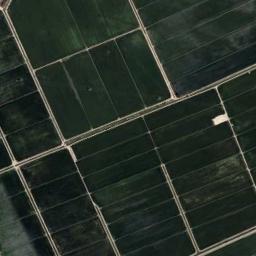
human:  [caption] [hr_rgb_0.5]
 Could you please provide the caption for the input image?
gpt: Many neatly arranged green rectangular farm fields .

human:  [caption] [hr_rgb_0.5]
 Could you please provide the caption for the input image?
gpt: Several dark green rectangular farmlands of different sizes are arranged in neat rows .

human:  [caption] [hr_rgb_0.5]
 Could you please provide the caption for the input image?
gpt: There are several dirt roads between the rectangular farm-lands .

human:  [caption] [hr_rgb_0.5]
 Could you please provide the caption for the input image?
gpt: There are some deep green rectangular farmland .

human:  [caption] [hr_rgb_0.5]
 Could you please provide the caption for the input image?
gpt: There are some yellow paths between the green rectangular farmlands .